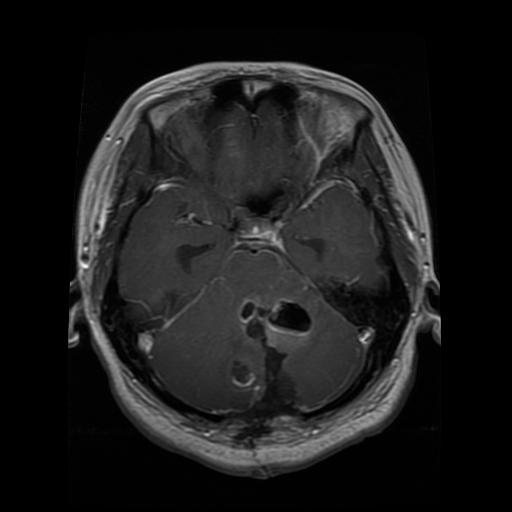
Label: glioma